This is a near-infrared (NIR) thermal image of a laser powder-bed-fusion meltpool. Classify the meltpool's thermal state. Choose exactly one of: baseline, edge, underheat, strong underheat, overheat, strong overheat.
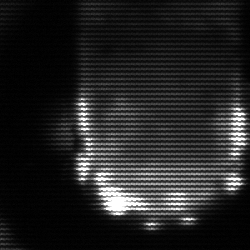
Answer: baseline